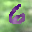
Label: 6